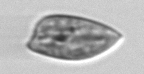
Label: Prorocentrum_dentatum